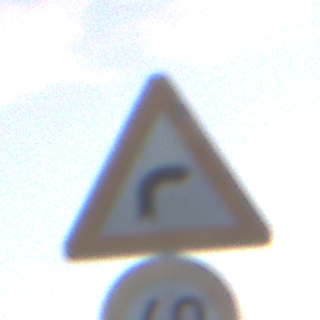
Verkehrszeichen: KurveRechts
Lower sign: Geschwindigkeit40
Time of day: SunriseSunset
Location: Outdoor (RoadRail)
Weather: PartlyCloudy
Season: NotSpecified
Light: Natural